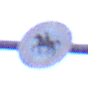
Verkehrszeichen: VerbotReiter
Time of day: SunriseSunset
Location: Outdoor (Urban)
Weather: Overcast
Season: NotSpecified
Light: Natural